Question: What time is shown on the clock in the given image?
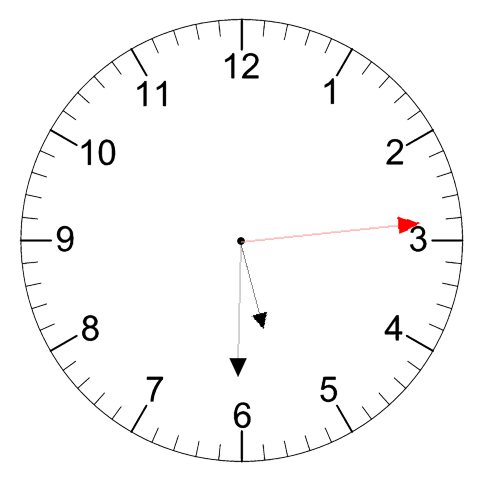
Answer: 05:30:14